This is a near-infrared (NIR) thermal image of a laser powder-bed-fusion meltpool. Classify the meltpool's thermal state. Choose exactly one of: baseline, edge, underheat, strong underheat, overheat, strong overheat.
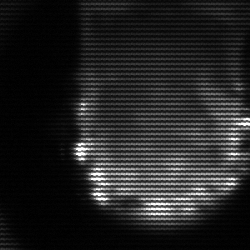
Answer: baseline